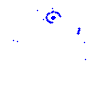
Particle: kaon